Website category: phone
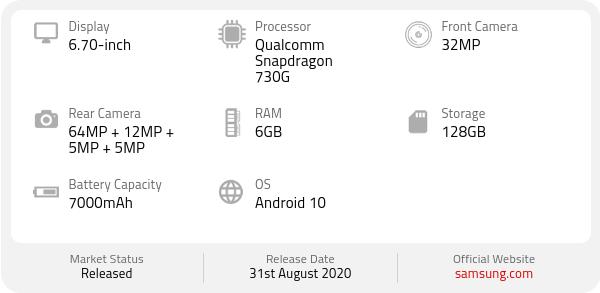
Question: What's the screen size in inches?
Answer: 6.70-inch

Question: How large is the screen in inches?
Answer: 6.70-inch

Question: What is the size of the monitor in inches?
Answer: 6.70-inch

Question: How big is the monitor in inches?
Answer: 6.70-inch

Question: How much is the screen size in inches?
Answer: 6.70-inch

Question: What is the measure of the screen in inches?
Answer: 6.70-inch

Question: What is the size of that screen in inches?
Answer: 6.70-inch

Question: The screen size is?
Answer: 6.70-inch

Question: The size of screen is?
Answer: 6.70-inch

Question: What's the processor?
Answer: Qualcomm Snapdragon 730G

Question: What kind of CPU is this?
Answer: Qualcomm Snapdragon 730G

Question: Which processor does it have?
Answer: Qualcomm Snapdragon 730G

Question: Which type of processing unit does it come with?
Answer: Qualcomm Snapdragon 730G

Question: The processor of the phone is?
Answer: Qualcomm Snapdragon 730G

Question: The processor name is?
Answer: Qualcomm Snapdragon 730G

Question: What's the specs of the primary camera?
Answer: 64MP + 12MP + 5MP + 5MP

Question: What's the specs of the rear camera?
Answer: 64MP + 12MP + 5MP + 5MP

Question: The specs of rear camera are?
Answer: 64MP + 12MP + 5MP + 5MP

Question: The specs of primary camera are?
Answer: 64MP + 12MP + 5MP + 5MP

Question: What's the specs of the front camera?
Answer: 32MP

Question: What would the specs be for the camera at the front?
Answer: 32MP

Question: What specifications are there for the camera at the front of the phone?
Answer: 32MP

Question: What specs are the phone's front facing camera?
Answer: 32MP

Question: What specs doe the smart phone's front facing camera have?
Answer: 32MP

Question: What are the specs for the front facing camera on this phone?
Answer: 32MP

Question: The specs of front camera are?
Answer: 32MP

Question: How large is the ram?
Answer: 6GB

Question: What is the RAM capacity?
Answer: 6GB

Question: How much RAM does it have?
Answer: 6GB

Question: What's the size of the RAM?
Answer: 6GB

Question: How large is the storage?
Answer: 128GB

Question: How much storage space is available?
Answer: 128GB

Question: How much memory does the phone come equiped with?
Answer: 128GB

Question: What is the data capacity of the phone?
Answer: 128GB

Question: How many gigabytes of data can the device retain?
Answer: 128GB

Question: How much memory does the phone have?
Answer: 128GB

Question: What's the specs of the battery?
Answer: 7000mAh

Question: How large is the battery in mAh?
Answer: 7000mAh

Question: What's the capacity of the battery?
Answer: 7000mAh

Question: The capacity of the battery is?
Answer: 7000mAh

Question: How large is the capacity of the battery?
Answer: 7000mAh

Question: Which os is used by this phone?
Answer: Android 10

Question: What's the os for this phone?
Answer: Android 10

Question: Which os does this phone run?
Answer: Android 10

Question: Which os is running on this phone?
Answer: Android 10

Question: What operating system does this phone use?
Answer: Android 10

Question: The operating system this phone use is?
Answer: Android 10

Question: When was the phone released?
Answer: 31st August 2020

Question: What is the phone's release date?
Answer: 31st August 2020

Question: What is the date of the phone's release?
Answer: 31st August 2020

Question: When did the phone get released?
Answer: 31st August 2020

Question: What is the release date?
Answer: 31st August 2020

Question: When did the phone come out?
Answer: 31st August 2020

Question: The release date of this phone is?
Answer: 31st August 2020

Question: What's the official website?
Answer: samsung.com

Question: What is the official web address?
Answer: samsung.com

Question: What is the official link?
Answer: samsung.com

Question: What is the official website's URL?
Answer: samsung.com

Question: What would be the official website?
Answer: samsung.com

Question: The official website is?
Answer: samsung.com